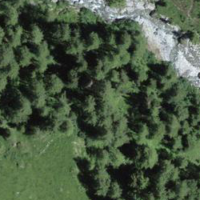
EUNIS habitat code: 44
Species observed at this site:
Gypaetus barbatus